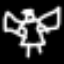
Label: angel